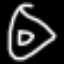
Label: donut